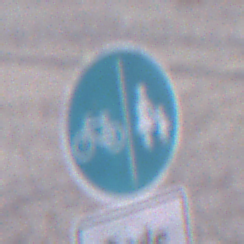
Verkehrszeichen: GetrennterRadUndGehwegRadwegLinks
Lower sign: HinweisDurchVerbaleAngabe2
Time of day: SunriseSunset
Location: Outdoor (Suburban)
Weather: PartlyCloudy
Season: NotSpecified
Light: Natural